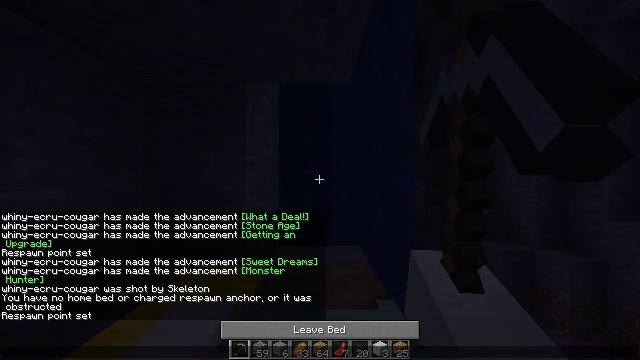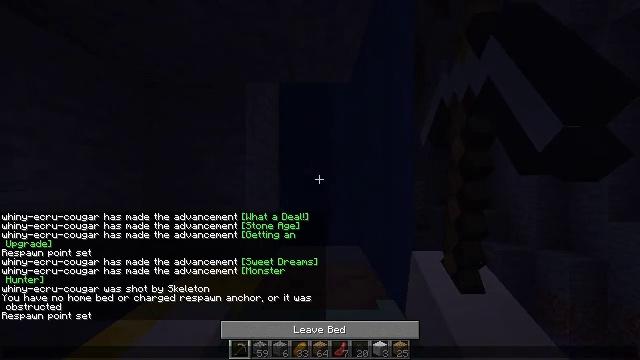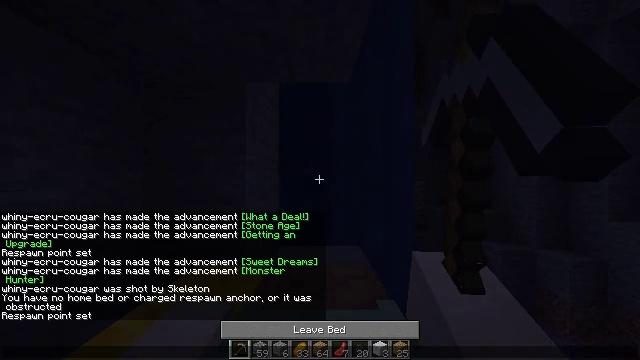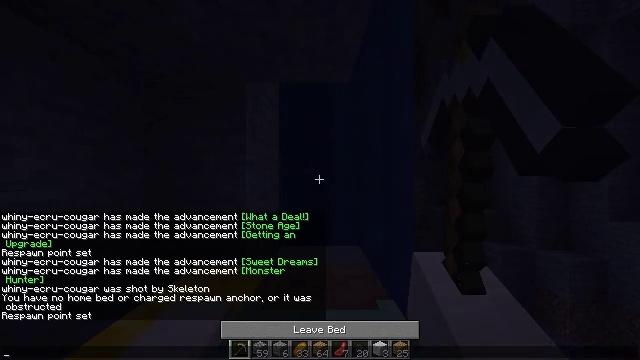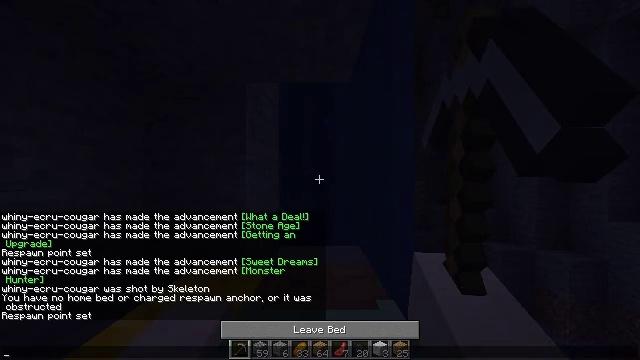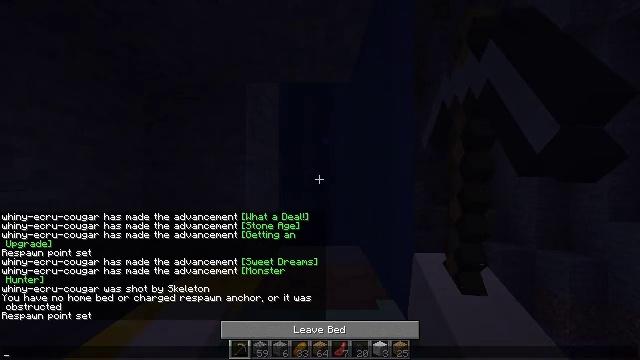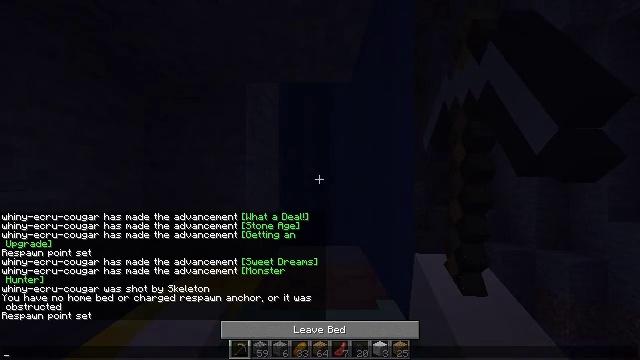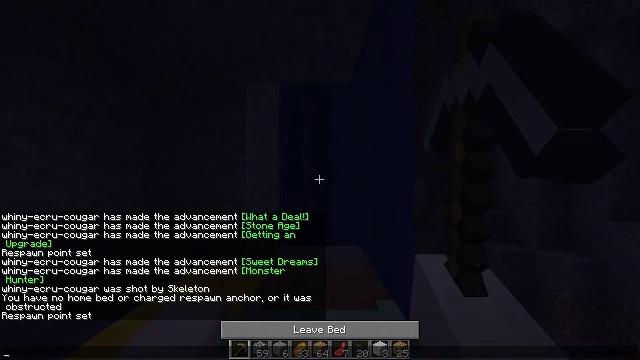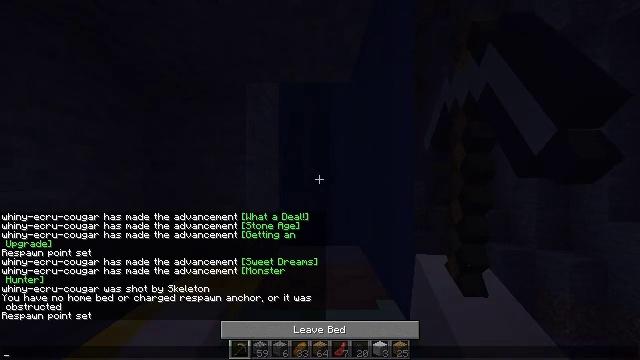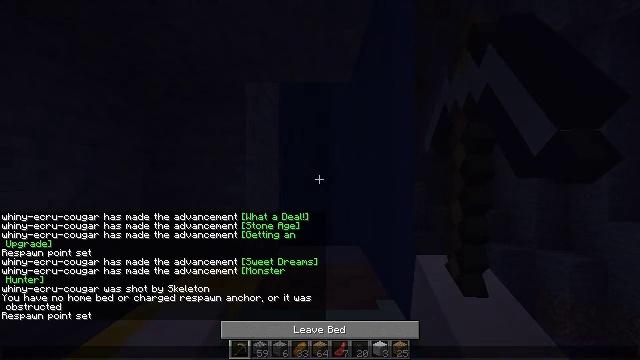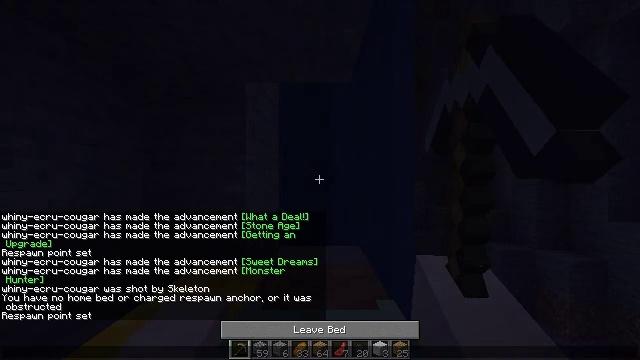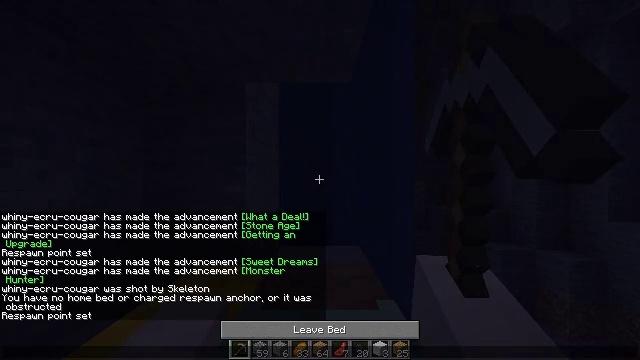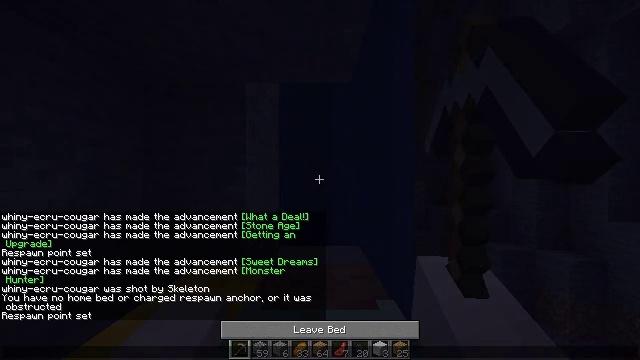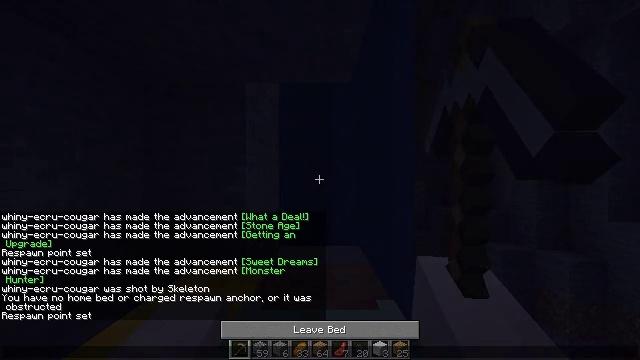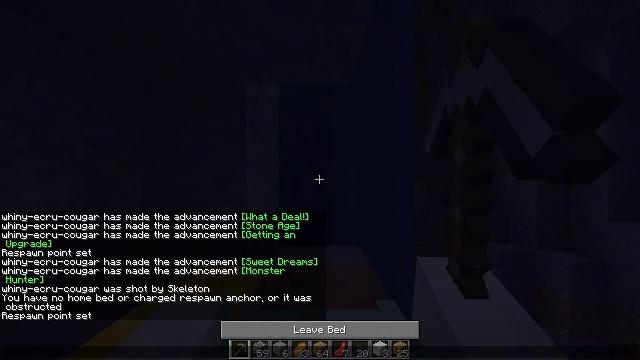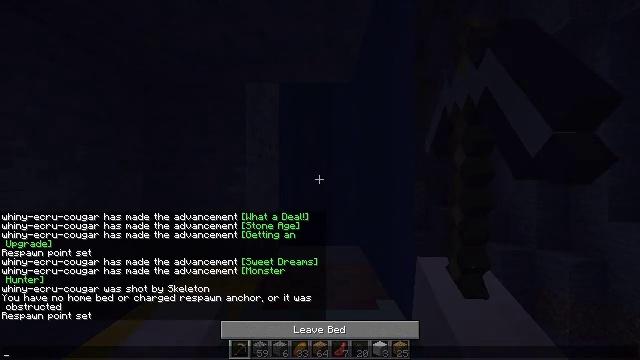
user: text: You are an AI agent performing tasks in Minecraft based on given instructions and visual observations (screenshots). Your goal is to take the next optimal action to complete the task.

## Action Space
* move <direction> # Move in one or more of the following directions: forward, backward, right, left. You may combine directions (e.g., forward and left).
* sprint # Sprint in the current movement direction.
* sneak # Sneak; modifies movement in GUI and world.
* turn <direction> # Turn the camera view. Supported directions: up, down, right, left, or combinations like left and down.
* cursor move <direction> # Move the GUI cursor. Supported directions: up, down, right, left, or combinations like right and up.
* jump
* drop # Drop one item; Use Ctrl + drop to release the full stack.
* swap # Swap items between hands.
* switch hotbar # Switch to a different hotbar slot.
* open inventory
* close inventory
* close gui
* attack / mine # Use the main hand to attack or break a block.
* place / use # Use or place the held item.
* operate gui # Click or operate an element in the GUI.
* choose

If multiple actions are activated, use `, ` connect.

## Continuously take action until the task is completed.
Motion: motion action
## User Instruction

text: Collect the yellow bed from its place.
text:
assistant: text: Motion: no_op
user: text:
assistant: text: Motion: no_op
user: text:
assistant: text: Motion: no_op
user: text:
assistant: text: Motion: no_op
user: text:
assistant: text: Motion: no_op
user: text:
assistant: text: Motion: no_op
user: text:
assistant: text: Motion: no_op
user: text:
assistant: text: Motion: no_op
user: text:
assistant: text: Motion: no_op
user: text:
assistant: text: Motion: no_op
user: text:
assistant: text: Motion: no_op
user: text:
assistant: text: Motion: no_op
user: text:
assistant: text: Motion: no_op
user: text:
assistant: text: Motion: no_op
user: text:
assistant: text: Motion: no_op
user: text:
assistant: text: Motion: no_op
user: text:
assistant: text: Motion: no_op
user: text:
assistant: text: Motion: no_op
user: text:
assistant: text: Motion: no_op
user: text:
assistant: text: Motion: no_op
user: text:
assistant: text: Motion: no_op
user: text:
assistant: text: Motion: no_op
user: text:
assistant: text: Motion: no_op
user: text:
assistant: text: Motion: no_op
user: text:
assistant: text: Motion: no_op
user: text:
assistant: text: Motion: no_op
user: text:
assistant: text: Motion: no_op
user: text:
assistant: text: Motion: no_op
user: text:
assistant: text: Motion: no_op
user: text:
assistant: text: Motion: no_op